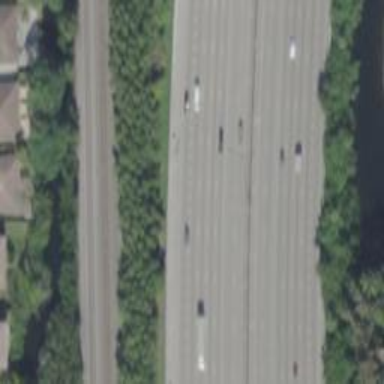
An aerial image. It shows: Asphalt motorway.